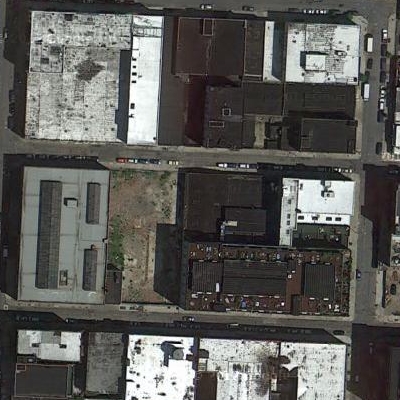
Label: Industry